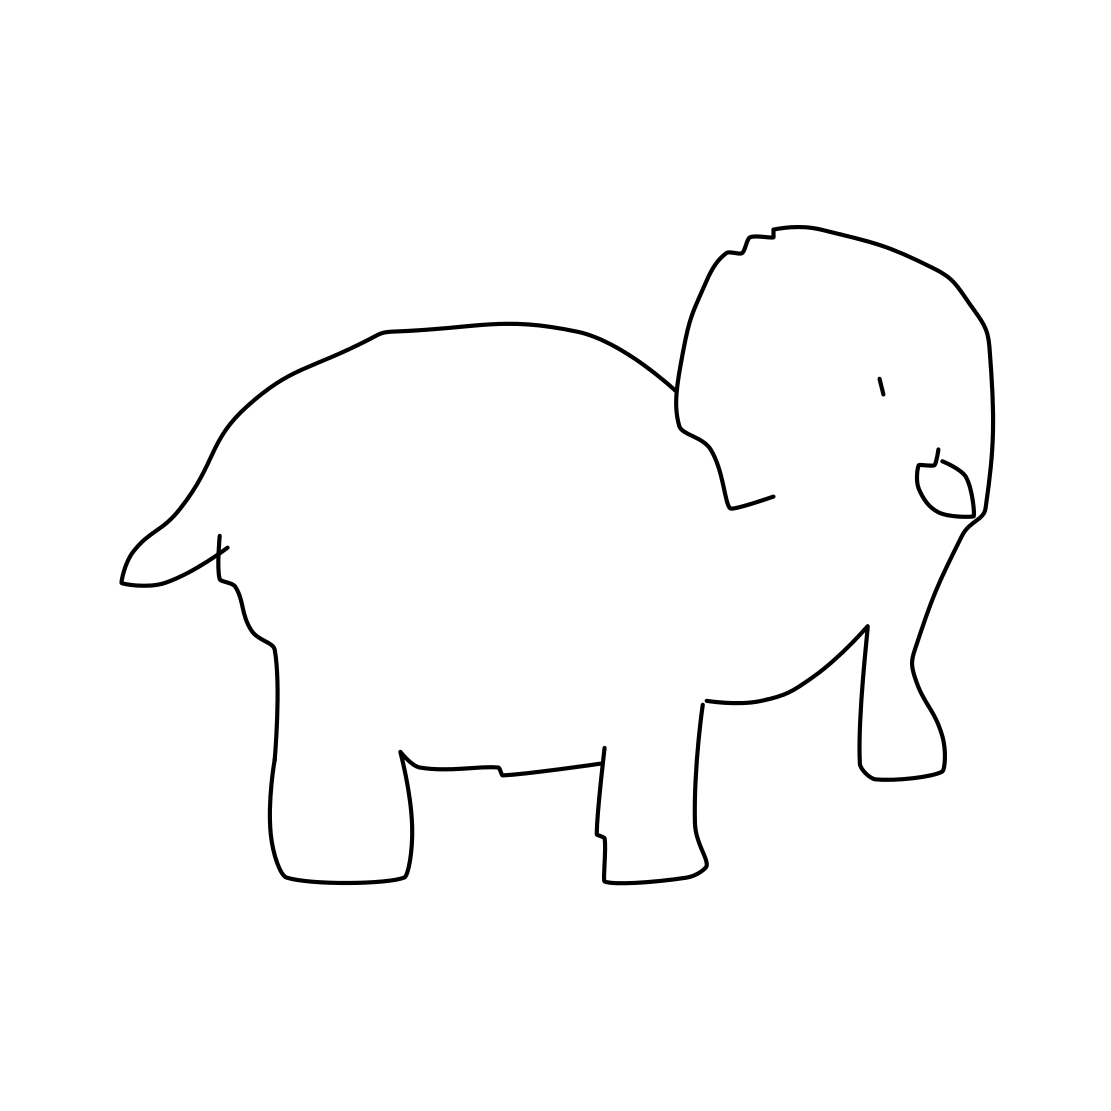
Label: elephant